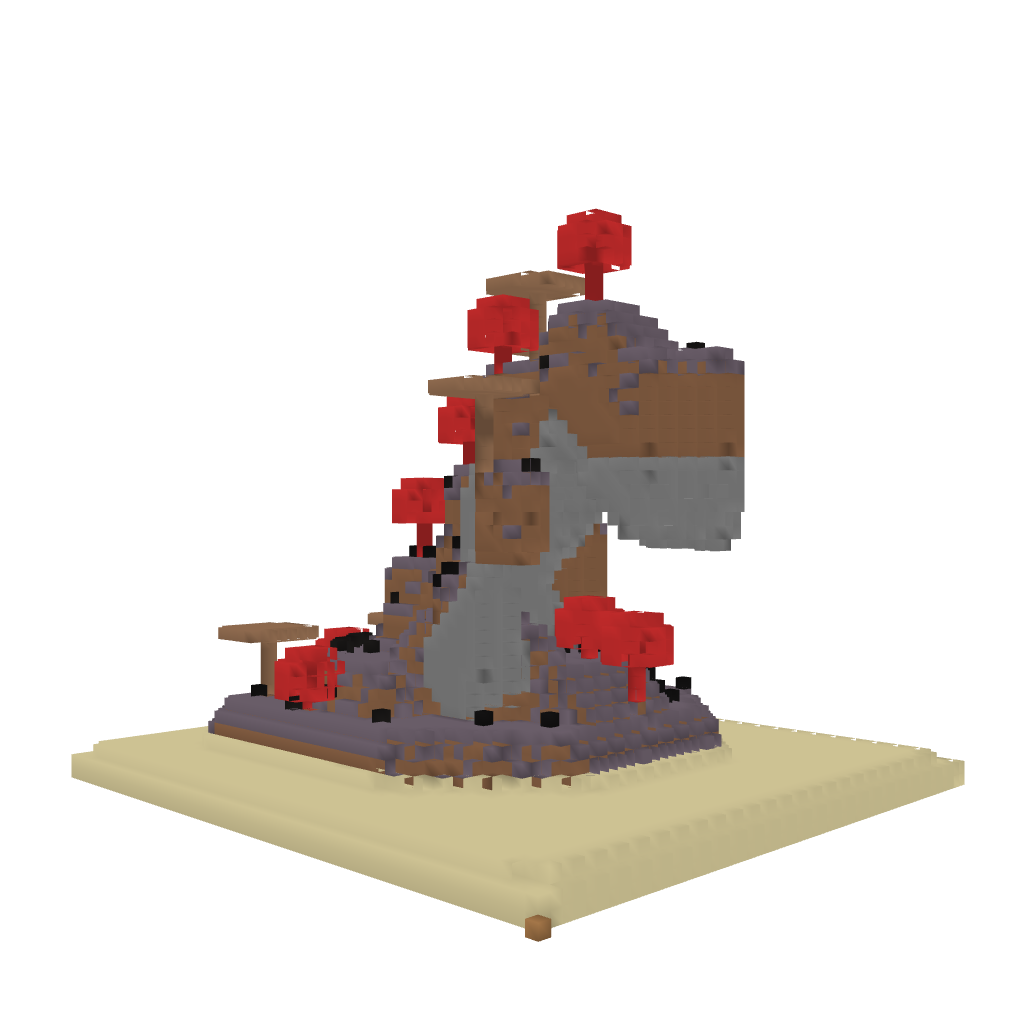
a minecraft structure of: Mushroom island